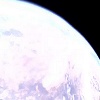
Label: sunburn